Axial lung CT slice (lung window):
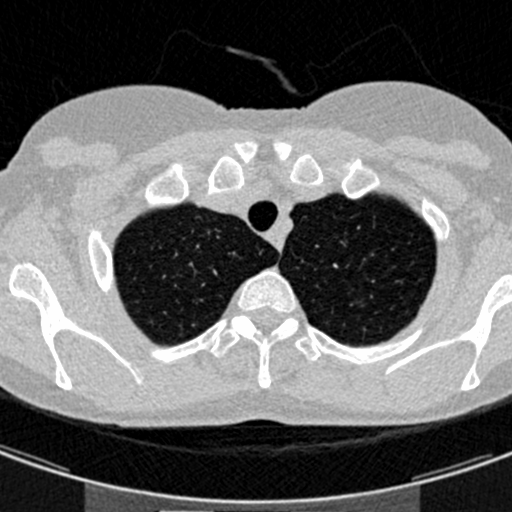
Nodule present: no